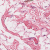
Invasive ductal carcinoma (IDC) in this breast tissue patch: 0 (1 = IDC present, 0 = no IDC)